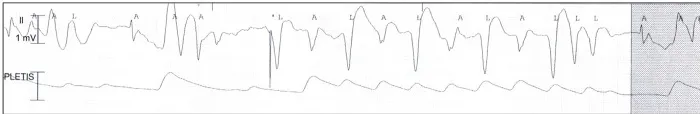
ECG findings in patient 2. (A,B) Atrioventricular dissociation with low-rate PM-induced ventricular beats (45 bpm), alternating with narrow beats from a junctional escape revealing QTc prolongation (550 ms). Red vertical lines in lead II show QT interval.
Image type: electrography (ekg)